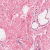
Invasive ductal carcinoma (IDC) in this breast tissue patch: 0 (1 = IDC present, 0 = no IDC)